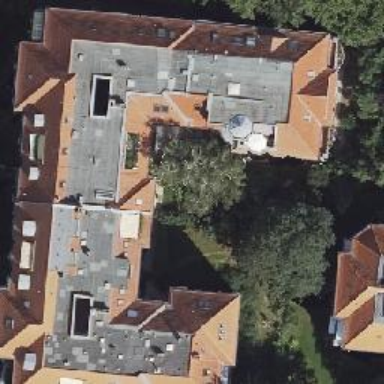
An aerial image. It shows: Building consisting of apartments with double saltbox roof shape.